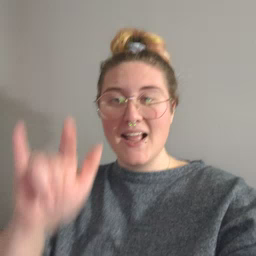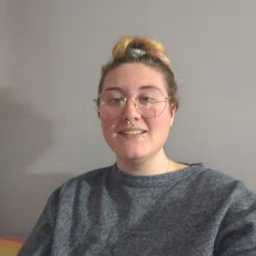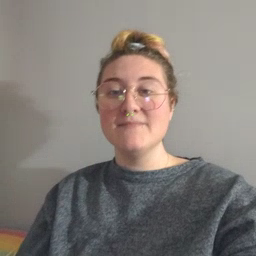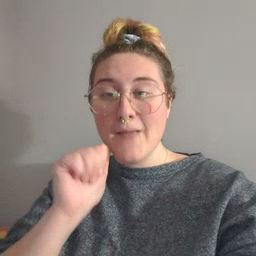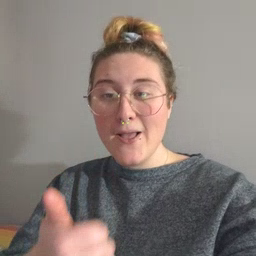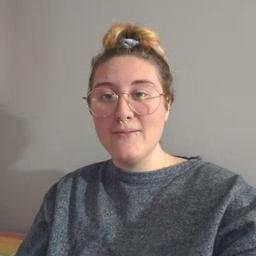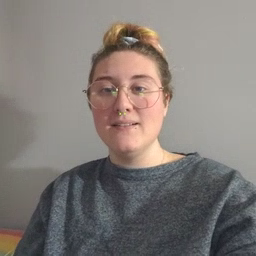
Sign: tomorrow